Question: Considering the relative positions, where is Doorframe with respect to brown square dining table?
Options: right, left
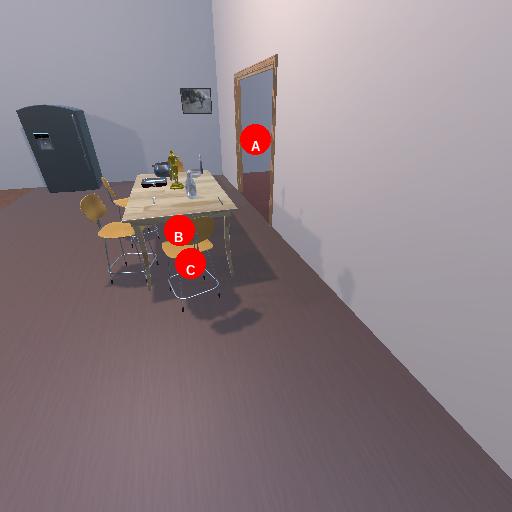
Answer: right